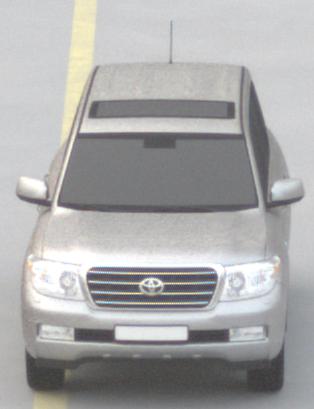
Make: Toyota
Model: Land Cruiser V8 4.7
Detailed model: Land Cruiser V8 (J20)
Model produced from: 2008/03
Model produced until: 2009/11
Doors: 5
Color: white
Road condition: dry road
Daytime: morning or afternoon
Contrast: low contrast